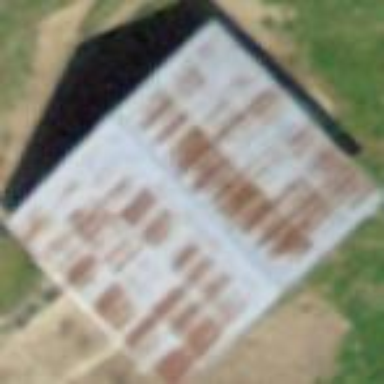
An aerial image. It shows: Farm auxiliary building.